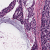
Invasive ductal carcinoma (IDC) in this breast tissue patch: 1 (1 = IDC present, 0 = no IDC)